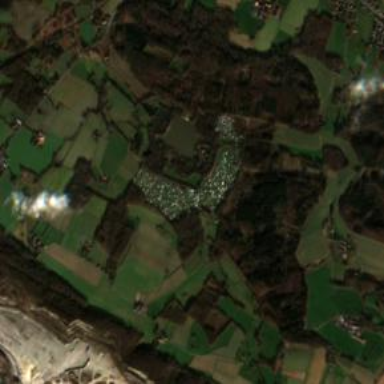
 ideal for outdoor enthusiasts and travelers."